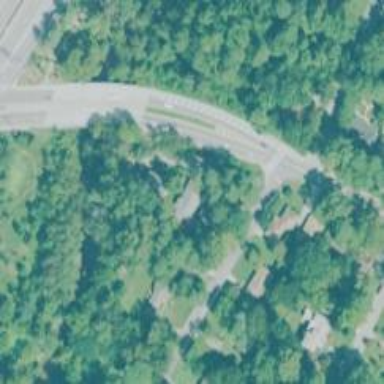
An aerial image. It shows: Secondary road.